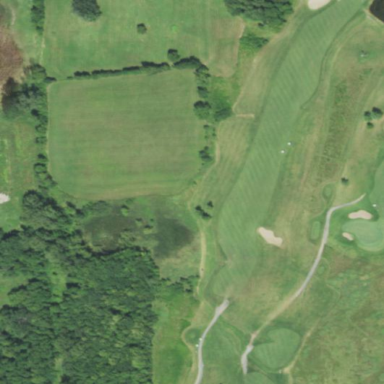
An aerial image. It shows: Area of rough grass used for golf.